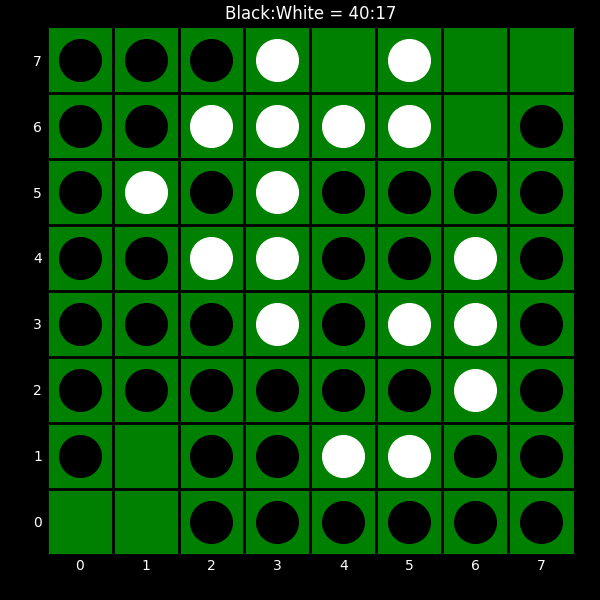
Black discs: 40
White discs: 17